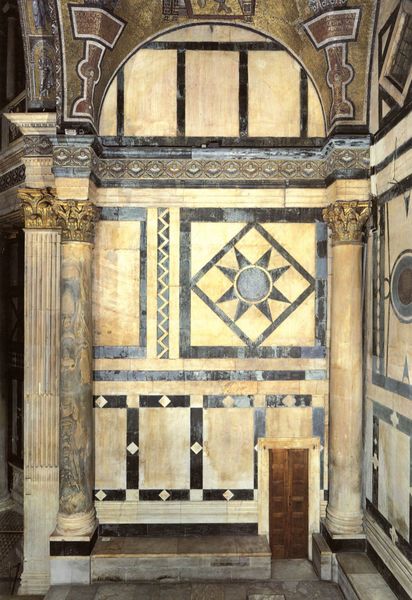
Titel: Baptisterium (Florenz)
Standort: Florenz, Baptisterium (EU - I - Toskana)
Schlagwörter: weiß, gelb, grau, holz, marmor, raum, schwarz, säule, säulen, tür, zeichen, muster, ornament, wand, stein, steine, bild, kirche, sonne, boden, gold, interieur, relief, türe, bank, rundbogen, tor, foto, fotografie, gewölbe, stern, dom, mosaik, kapitelle, intarsien, fries, quadrate, raute, rauten, kirchenraum, korinthisch, vierecke, symbole, muste, gerippt, mormar